Question: I have a brief for a share page which involves clicking on a share button and a modal view appearing over the top with some share functionality.
My issues is that i'd like the background of the modal view to be semi transparent and therefore show the view beneath. I've set the background properties of the modal layer and as the modal appears the layer beneath is briefly visible - and looks exactly as I require - but as soon as the cover transition is complete the background view is hidden - is there any way around this?
(Using IOS7 by the way)
Cheers
- @Tommaso Resti has kindly helped me try and figure this issue out - to explain what I've done so far - my main storyboard contains an unlinked uiview with the identifier 'ShareScreenView' - which I would like to add to my mainView as a transparent modal when clicking on a button. I have linked the button as an IBAction and added the following to my method -
'''
- (IBAction)shareBtn:(id)sender {
NSLog(@"clicked");
/* Create your view off the screen (bottom) */
/* NEW EDIT */
UIStoryboard *mainStoryboard = [UIStoryboard storyboardWithName:@"Main_iPhone"
bundle: nil];
UIViewController *myModalController = [mainStoryboard instantiateViewControllerWithIdentifier:@"ShareScreenView"];
[myModalController.view setFrame:CGRectMake(0, 568, 320, 568)];
// [myModalController.view setFrame: CGRectMake(0, [[UIScreen mainScreen].bounds.size.height], [[UIScreen mainScreen].bounds.size.width], [[UIScreen mainScreen].bounds.size.height])];
/* Animate it from the bottom */
[UIView animateWithDuration:.5 animations:^{
CGAffineTransform move = CGAffineTransformMakeTranslation(0, -[UIScreen mainScreen].bounds.size.height);
[UIView setAnimationCurve:UIViewAnimationCurveEaseIn];
myModalController.view.transform = move; /* UPDATED HERE */
NSLog(@"Atrying");
} completion:^(BOOL finished) {
NSLog(@"Adid try");
if(finished) {
NSLog(@"Animation completed");
}
}];
}
'''
But I get an error on the line -
[myModalController.view setFrame: CGRectMake(0, [[UIScreen mainScreen].bounds.size.height], [[UIScreen mainScreen].bounds.size.width], [[UIScreen mainScreen].bounds.size.height])];
which simply states 'expected identifier' with an arrow pointing at height (see screen shot below)

so I tried adding the properties as follows -
'''
[myModalController.view setFrame:CGRectMake(0, 568, 320, 568)];
'''
now there are no errors - but nothing happens and no errors..
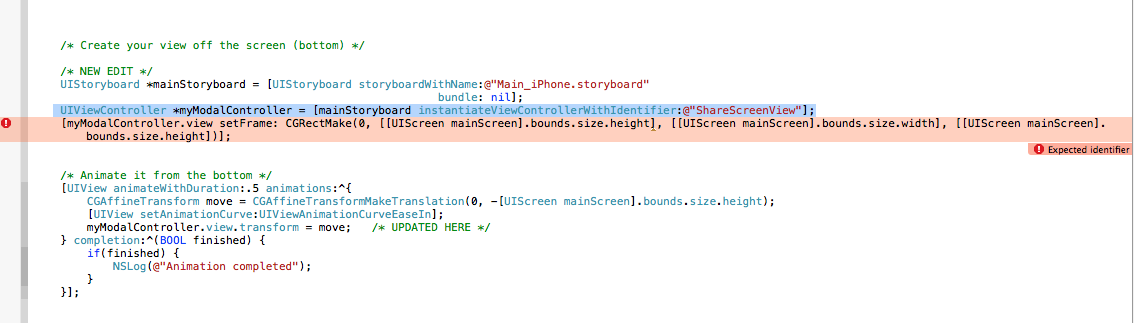
Answer: i suggest to use your own method:
something like this:
'''
/* Create your view off the screen (bottom) */
/* NEW EDIT */
UIStoryboard *mainStoryboard = [UIStoryboard storyboardWithName:@"MainStoryboard"
bundle: nil];
UIViewController *myModalController = [mainStoryboard instantiateViewControllerWithIdentifier:@"MyModalController"];
[myModalController.view setFrame: CGRectMake(0, [UIScreen mainScreen].bounds.size.height, [UIScreen mainScreen].bounds.size.width, [UIScreen mainScreen].bounds.size.height)];
[self.view addSubview: myModalController.view]; /* UPDATED HERE! */
/* Animate it from the bottom */
[UIView animateWithDuration:.5 animations:^{
CGAffineTransform move = CGAffineTransformMakeTranslation(0, -[UIScreen mainScreen].bounds.size.height);
[UIView setAnimationCurve:UIViewAnimationCurveEaseIn];
myModalController.view.transform = move; /* UPDATED HERE */
} completion:^(BOOL finished) {
if(finished) {
NSLog(@"Animation completed");
}
}];
'''
than remove with this animation:
'''
/* Reset animation */
[UIView animateWithDuration:.5 animations:^{
CGAffineTransform reset = CGAffineTransformIdentity;
[UIView setAnimationCurve:UIViewAnimationCurveEaseIn];
myModalController.view.transform = reset; /* UPDATED HERE */
} completion:^(BOOL finished) {
if(finished) {
NSLog(@"Reset completed");
[myModalController.view removeFromSuperview];
}
}];
'''
--- EDITED ---
Sorry, i forgot to add ".view " after myViewController.
i never try my code... my fault ;)
The example is updated!